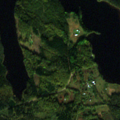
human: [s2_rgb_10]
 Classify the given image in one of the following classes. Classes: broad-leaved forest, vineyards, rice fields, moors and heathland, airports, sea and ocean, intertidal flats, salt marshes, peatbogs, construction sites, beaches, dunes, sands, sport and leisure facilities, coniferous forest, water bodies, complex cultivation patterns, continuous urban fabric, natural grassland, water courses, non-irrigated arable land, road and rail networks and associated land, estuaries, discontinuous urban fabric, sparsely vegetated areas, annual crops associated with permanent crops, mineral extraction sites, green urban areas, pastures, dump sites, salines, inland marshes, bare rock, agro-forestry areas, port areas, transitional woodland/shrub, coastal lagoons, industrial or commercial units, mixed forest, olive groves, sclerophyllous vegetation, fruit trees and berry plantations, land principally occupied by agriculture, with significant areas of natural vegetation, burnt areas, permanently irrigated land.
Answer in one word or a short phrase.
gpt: land principally occupied by agriculture, with significant areas of natural vegetation, broad-leaved forest, coniferous forest, mixed forest, water bodies